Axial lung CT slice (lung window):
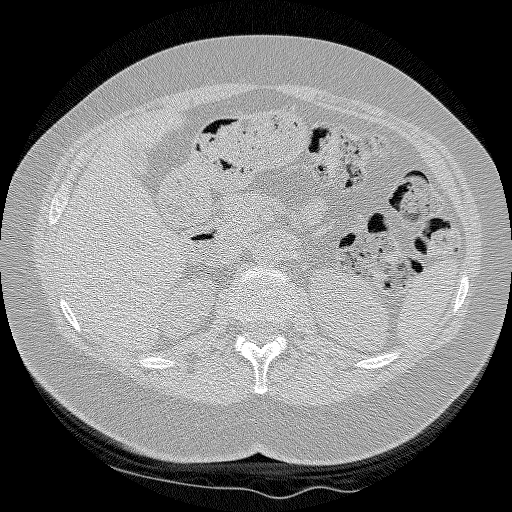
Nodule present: no